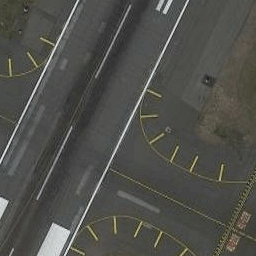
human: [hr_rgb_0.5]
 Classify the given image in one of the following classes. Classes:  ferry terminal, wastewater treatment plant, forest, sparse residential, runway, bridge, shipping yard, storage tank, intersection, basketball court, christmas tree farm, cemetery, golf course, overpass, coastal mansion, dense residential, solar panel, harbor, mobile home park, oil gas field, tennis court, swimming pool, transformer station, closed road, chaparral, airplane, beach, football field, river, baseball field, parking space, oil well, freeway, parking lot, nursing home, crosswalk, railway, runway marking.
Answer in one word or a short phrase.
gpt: runway